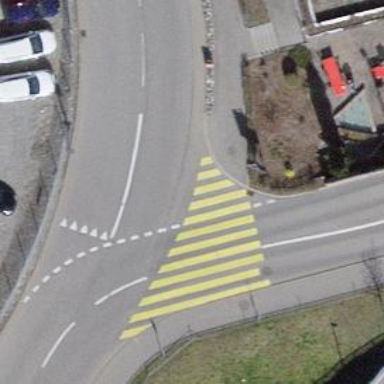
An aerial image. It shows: Uncontrolled zebra crossing with yellow markings.